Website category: sports
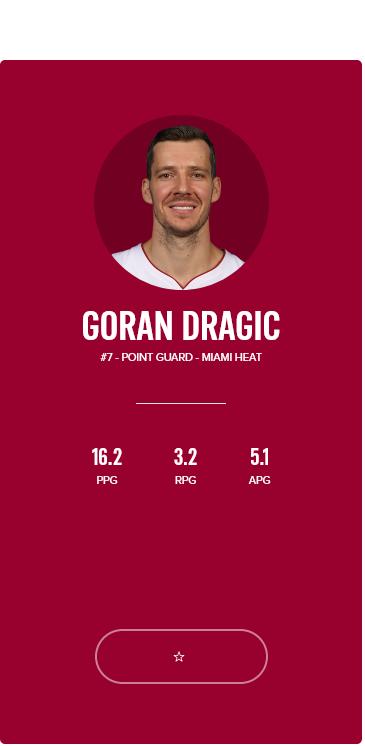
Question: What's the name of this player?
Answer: GORAN DRAGIC

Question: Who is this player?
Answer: GORAN DRAGIC

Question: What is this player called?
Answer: GORAN DRAGIC

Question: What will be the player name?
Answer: GORAN DRAGIC

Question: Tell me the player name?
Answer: GORAN DRAGIC

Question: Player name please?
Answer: GORAN DRAGIC

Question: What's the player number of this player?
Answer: #7

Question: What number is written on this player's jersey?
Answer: #7

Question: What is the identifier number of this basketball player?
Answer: #7

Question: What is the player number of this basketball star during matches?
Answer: #7

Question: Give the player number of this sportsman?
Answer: #7

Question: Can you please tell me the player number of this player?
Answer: #7

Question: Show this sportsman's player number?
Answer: #7

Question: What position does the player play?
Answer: POINT GUARD

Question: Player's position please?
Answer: POINT GUARD

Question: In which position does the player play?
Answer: POINT GUARD

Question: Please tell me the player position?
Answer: POINT GUARD

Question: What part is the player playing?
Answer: POINT GUARD

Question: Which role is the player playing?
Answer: POINT GUARD

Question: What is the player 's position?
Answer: POINT GUARD

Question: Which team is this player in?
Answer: MIAMI HEAT

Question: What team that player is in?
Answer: MIAMI HEAT

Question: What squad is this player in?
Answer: MIAMI HEAT

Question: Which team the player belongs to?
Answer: MIAMI HEAT

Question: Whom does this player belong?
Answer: MIAMI HEAT

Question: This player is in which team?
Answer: MIAMI HEAT

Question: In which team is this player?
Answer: MIAMI HEAT

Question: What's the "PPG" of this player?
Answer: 16.2

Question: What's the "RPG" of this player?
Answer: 3.2

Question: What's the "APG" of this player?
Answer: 5.1

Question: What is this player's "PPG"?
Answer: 16.2

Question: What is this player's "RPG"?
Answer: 3.2

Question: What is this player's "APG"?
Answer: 5.1

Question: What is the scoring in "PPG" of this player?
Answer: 16.2

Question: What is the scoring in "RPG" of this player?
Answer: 3.2

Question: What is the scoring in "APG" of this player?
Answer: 5.1

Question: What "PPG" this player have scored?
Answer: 16.2

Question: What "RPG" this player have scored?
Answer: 3.2

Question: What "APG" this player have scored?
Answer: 5.1

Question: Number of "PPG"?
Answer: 16.2

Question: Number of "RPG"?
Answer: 3.2

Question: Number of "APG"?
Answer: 5.1

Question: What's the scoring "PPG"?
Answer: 16.2

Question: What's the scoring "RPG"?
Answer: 3.2

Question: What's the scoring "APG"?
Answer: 5.1